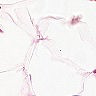
Metastatic tissue present: no